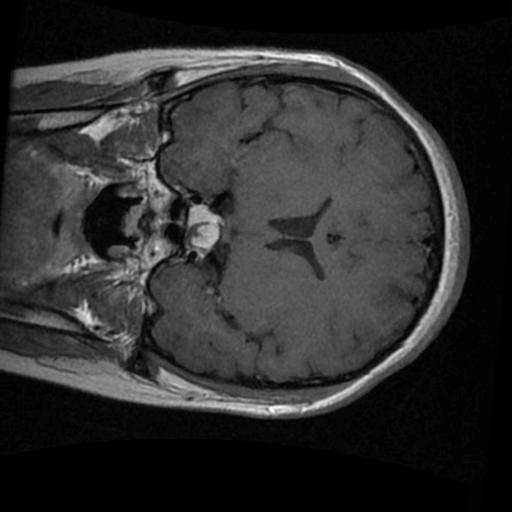
Label: brain_tumor